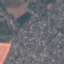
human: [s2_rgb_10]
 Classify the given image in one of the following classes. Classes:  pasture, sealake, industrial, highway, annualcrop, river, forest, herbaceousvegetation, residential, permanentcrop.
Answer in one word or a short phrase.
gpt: Residential